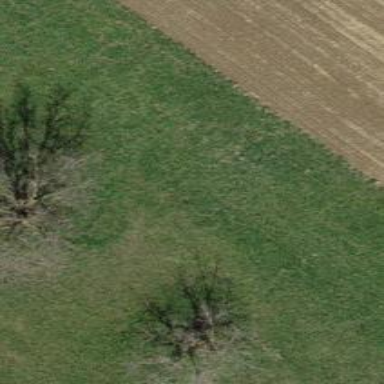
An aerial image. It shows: Deciduous tree with mixed leaf types.